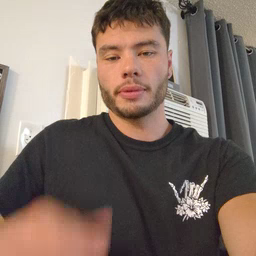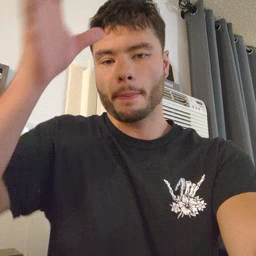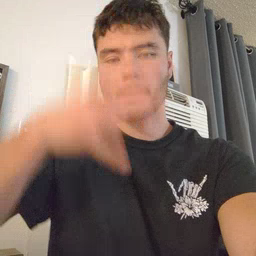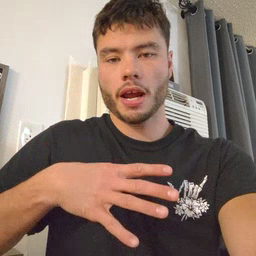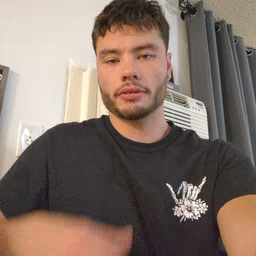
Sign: man